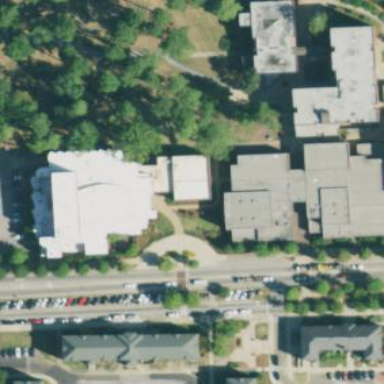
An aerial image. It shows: University building.